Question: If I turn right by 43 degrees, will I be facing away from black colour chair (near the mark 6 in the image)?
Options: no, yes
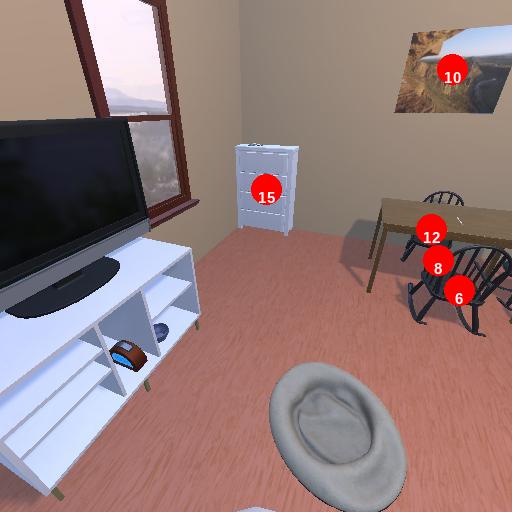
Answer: no